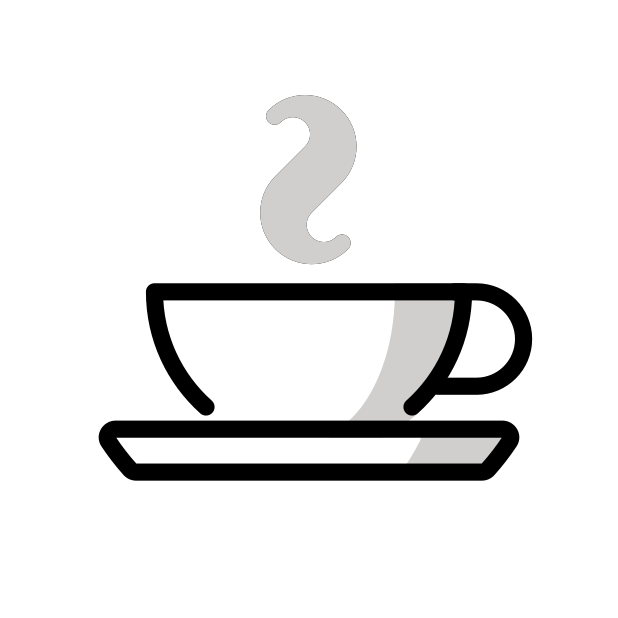
hot beverage